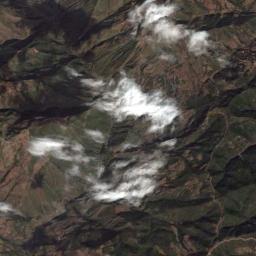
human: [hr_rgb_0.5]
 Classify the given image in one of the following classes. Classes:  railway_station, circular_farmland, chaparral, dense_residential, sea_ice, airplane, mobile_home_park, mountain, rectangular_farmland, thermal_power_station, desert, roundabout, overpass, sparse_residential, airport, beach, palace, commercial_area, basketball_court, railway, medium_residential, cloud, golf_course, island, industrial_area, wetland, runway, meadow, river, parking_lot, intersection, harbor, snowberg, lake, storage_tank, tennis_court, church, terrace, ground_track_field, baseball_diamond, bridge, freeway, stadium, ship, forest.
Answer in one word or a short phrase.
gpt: cloud